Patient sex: M
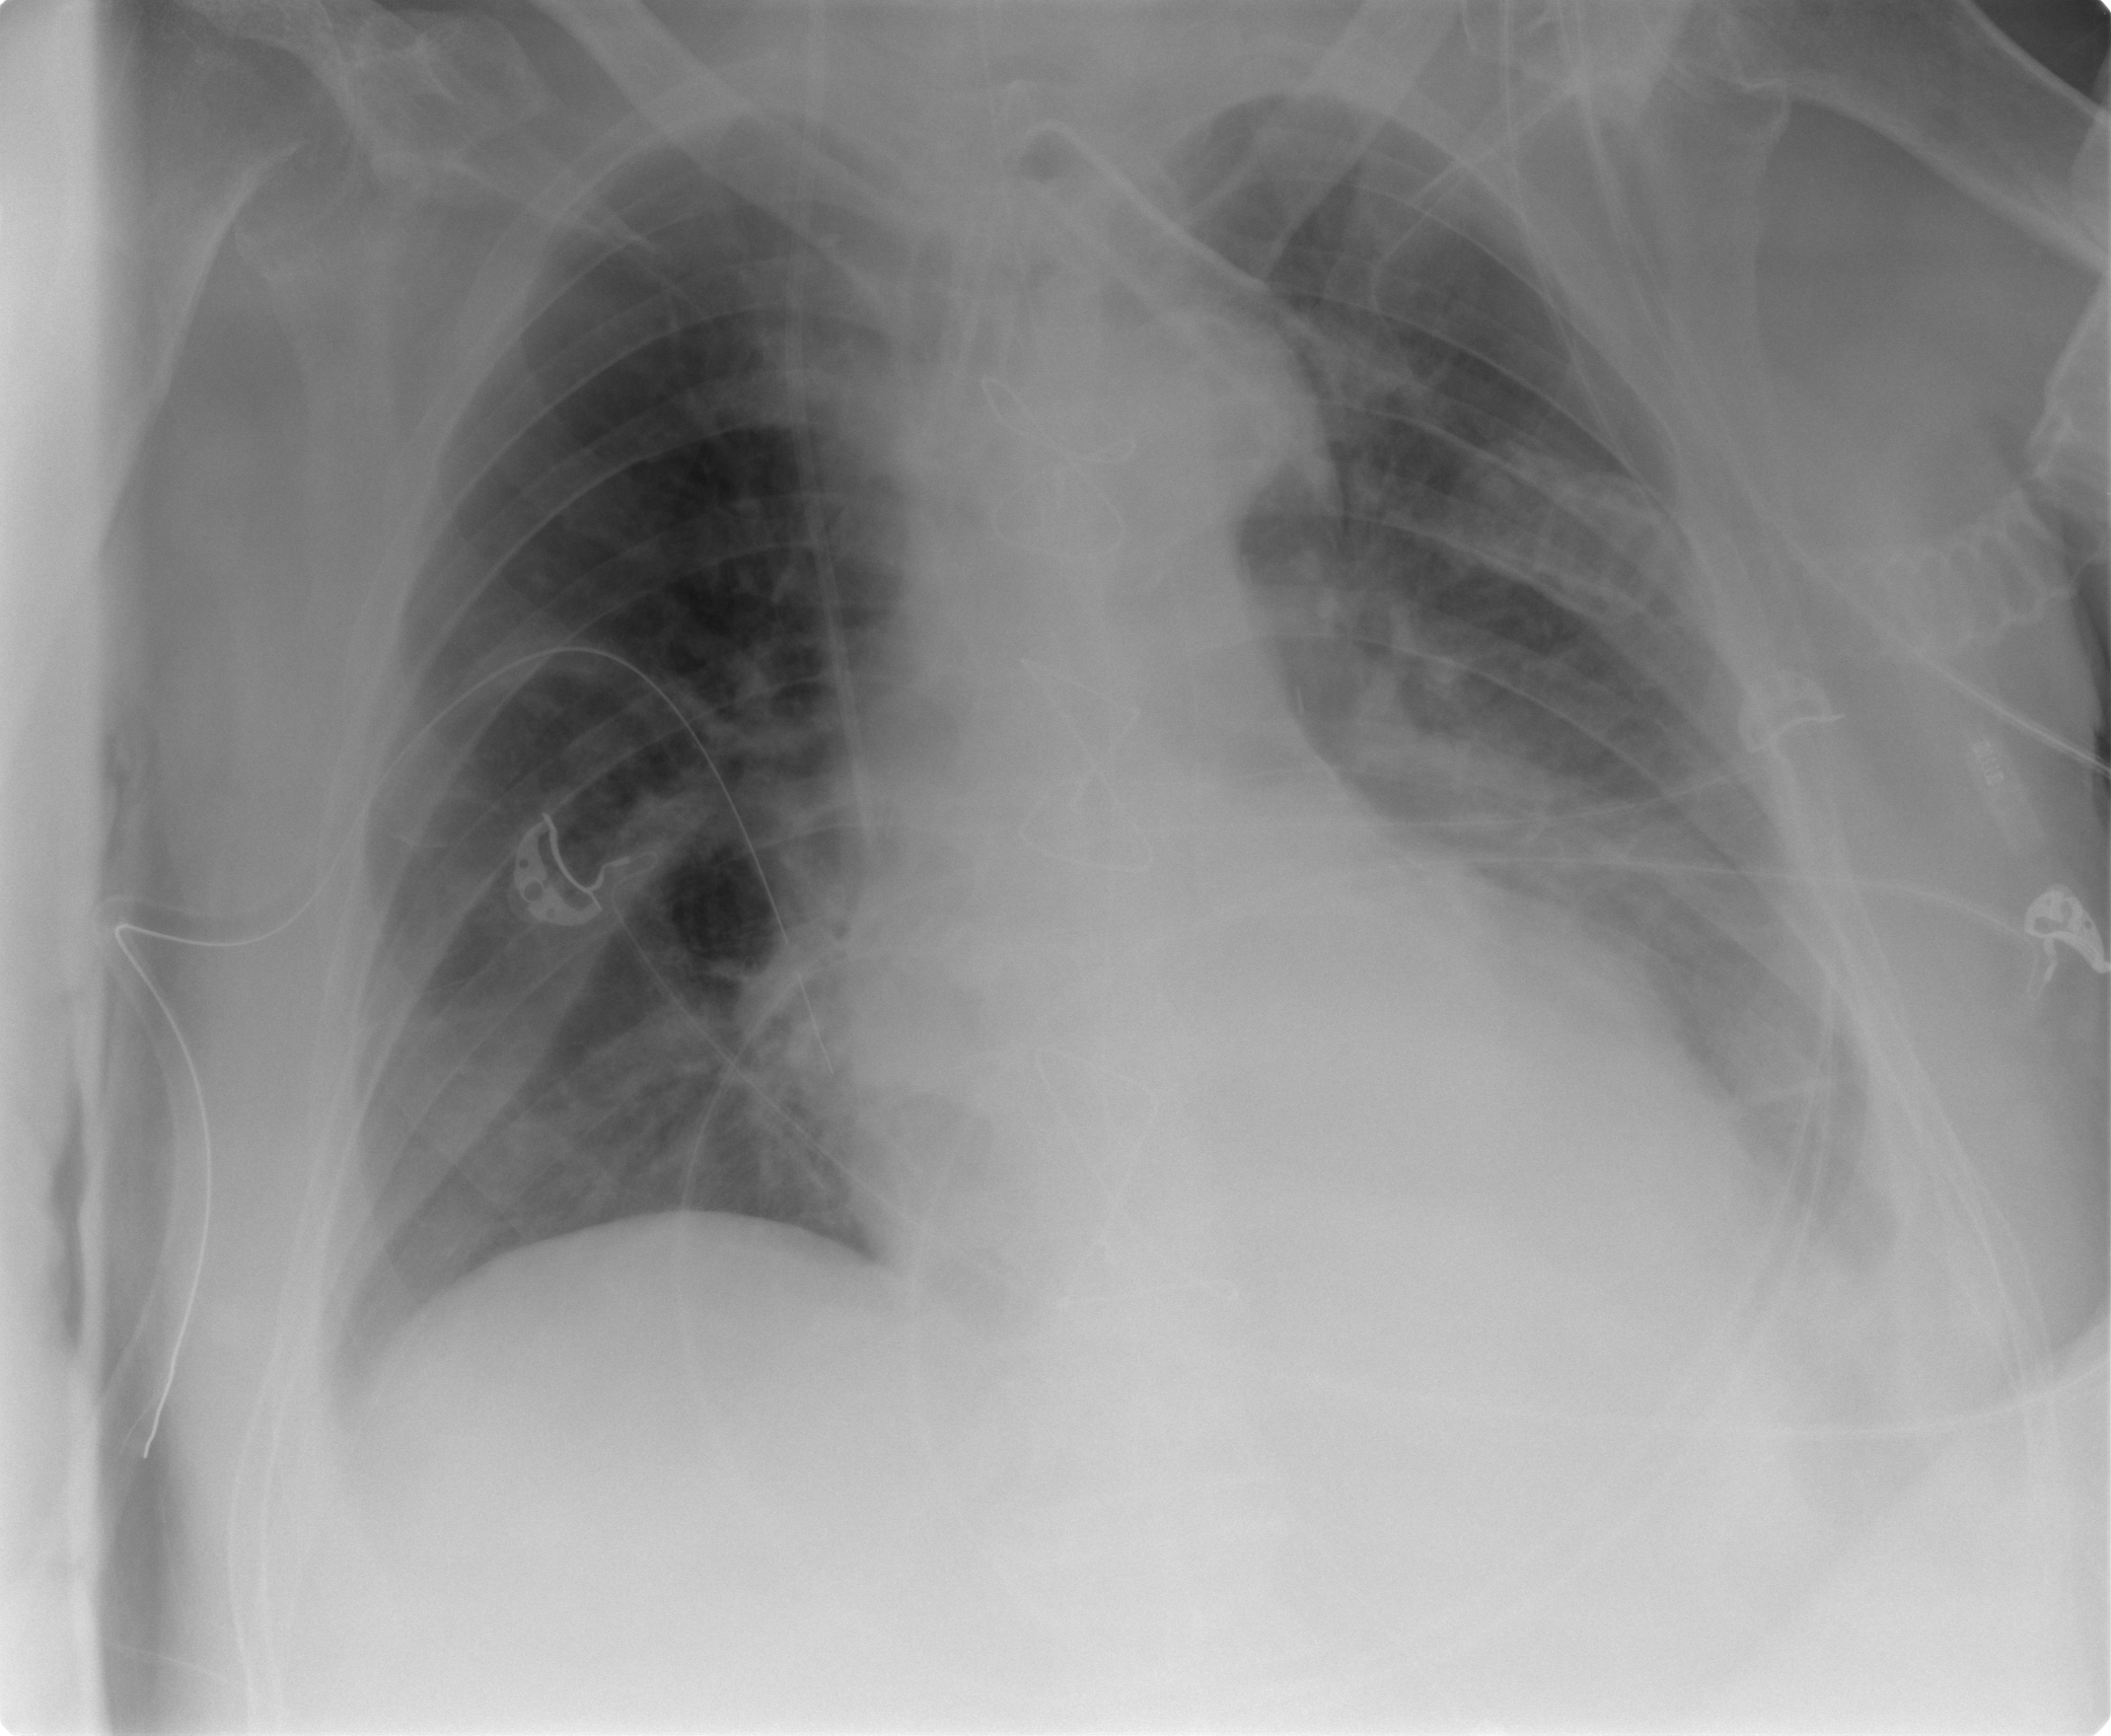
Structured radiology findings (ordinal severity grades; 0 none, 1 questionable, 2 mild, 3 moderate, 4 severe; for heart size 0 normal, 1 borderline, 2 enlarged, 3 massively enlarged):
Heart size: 1
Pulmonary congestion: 2
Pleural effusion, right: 1
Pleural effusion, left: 3
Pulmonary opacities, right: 2
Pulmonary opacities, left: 1
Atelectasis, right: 0
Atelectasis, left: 2